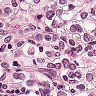
Metastatic tissue present: yes